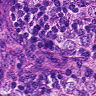
Metastatic tissue present: yes